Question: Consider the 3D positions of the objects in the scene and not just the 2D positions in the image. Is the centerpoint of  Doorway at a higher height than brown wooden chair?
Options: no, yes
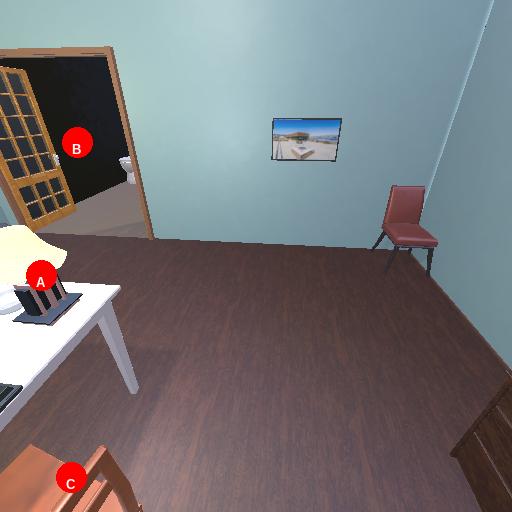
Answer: no